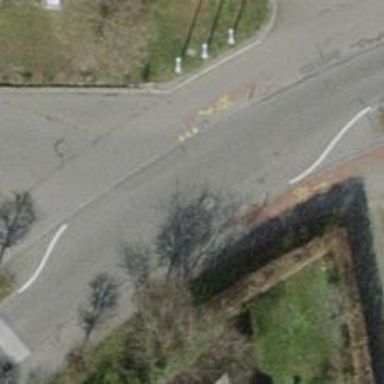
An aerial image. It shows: Traffic hump for calming the traffic.